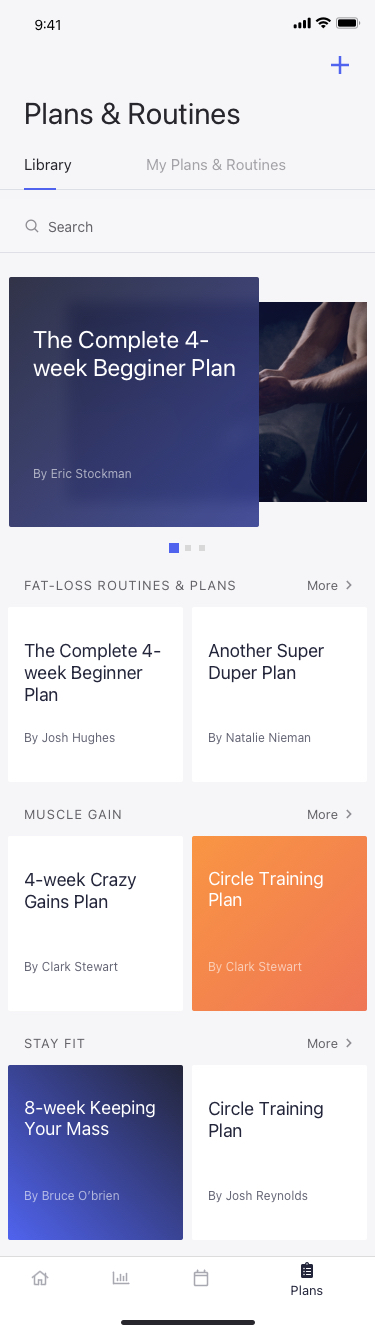
Text in this UI design:
FAT-LOSS ROUTINES & PLANS
More
MUSCLE GAIN
More
STAY FIT
More
Search